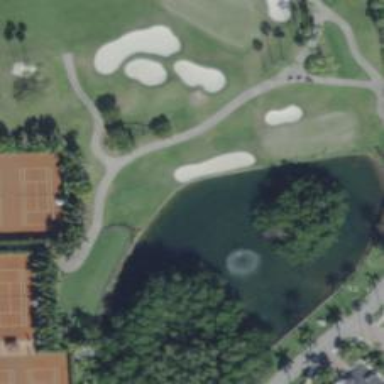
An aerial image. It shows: View of golf hole.